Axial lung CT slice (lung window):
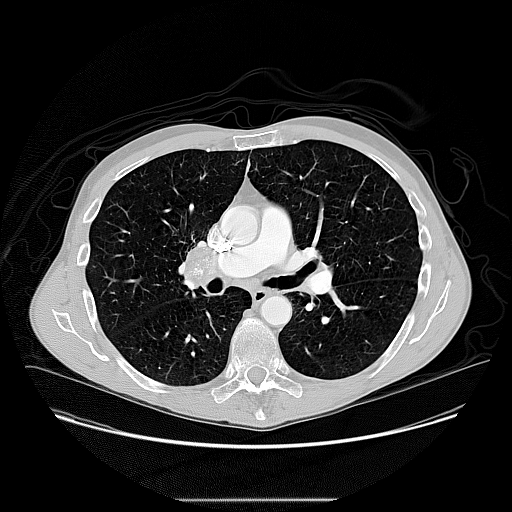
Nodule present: no